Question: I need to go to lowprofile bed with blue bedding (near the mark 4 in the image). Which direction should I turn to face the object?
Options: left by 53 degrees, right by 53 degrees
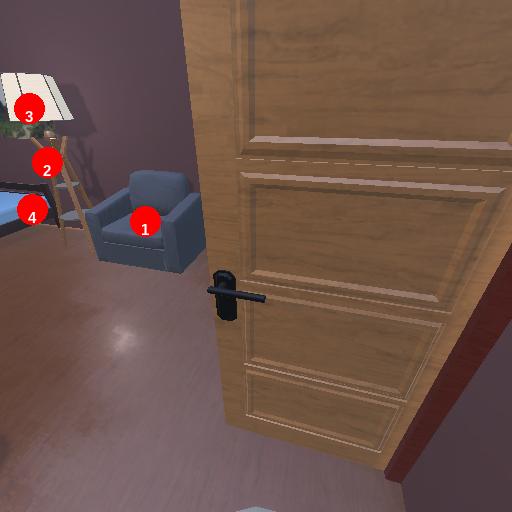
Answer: left by 53 degrees